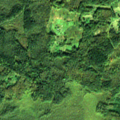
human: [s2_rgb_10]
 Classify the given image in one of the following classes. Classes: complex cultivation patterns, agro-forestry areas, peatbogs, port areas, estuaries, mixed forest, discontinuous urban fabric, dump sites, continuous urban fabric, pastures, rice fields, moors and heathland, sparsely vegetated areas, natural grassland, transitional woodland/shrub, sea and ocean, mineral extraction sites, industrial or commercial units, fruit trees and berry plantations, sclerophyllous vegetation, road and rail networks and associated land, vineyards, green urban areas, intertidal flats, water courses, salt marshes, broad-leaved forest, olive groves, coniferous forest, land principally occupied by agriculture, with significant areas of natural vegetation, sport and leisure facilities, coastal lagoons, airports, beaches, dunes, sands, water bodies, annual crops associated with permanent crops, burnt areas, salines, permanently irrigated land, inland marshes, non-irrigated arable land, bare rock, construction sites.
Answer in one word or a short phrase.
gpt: non-irrigated arable land, land principally occupied by agriculture, with significant areas of natural vegetation, coniferous forest, mixed forest, transitional woodland/shrub